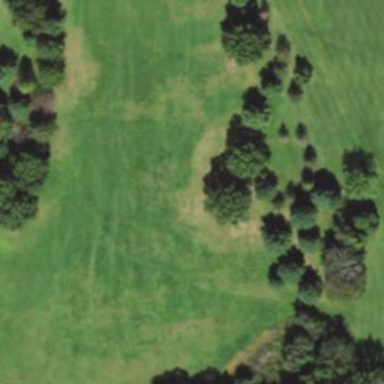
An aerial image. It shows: Grassy area designated as golf fairway.